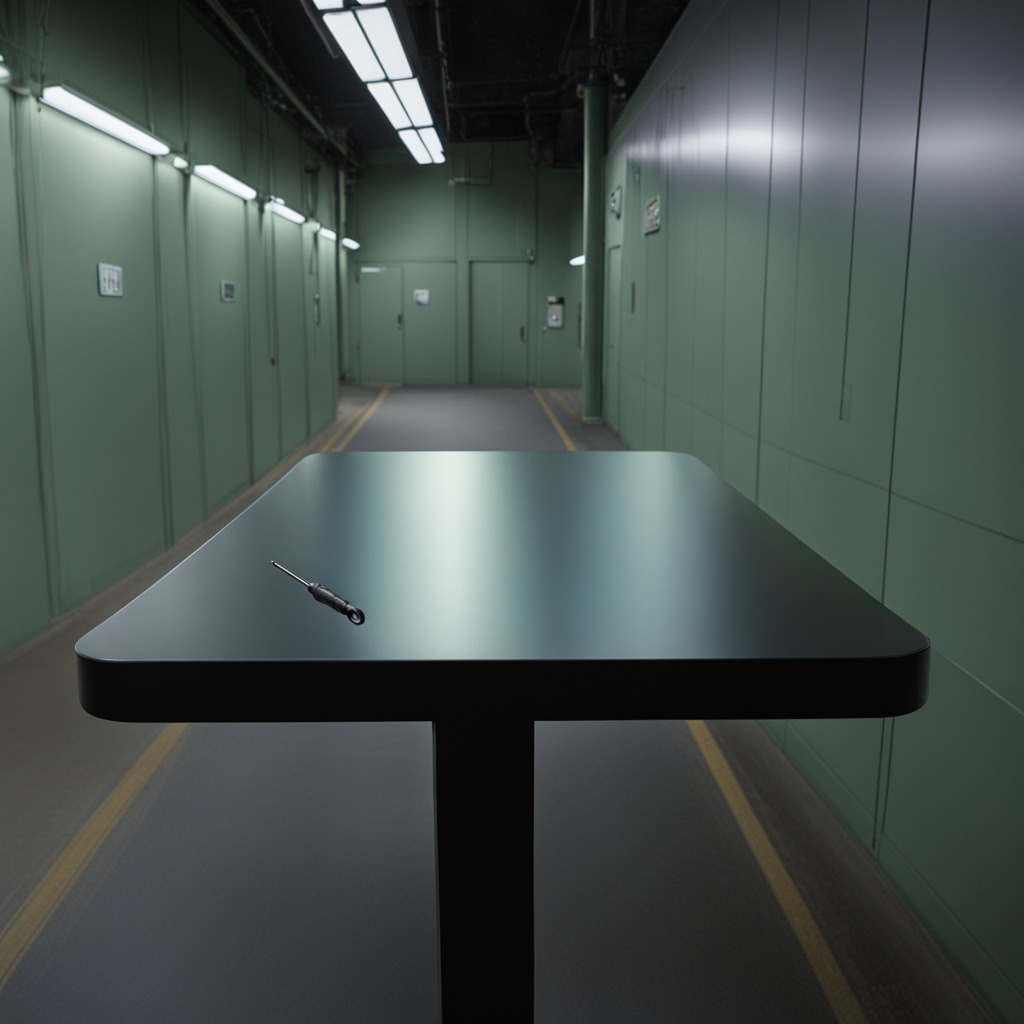
A screwdriver lying on the clean empty table in a railway signal maintenance room lit by harsh overhead fluorescents.